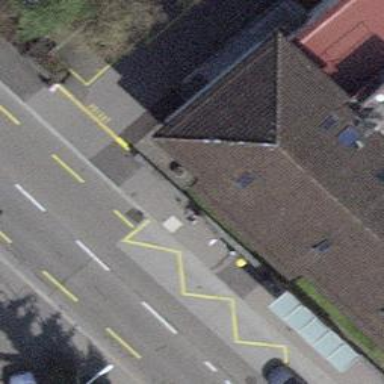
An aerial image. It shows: Platform for public transport with shelter.